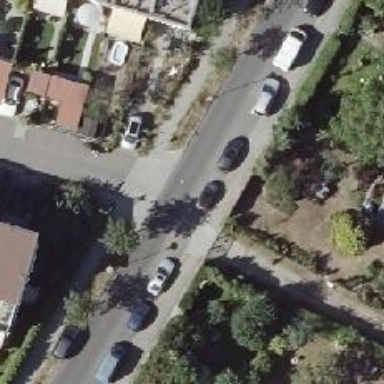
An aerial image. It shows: Living street.